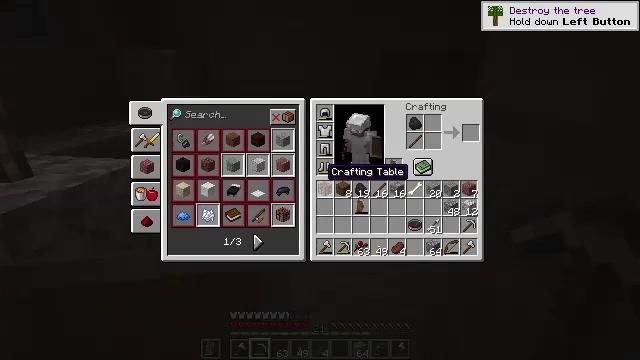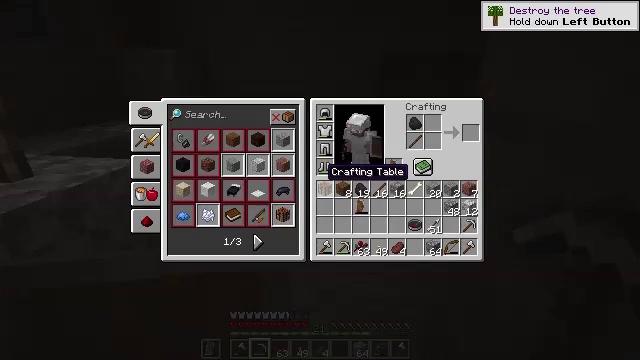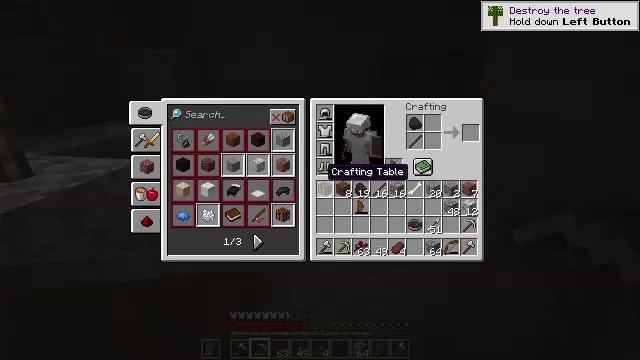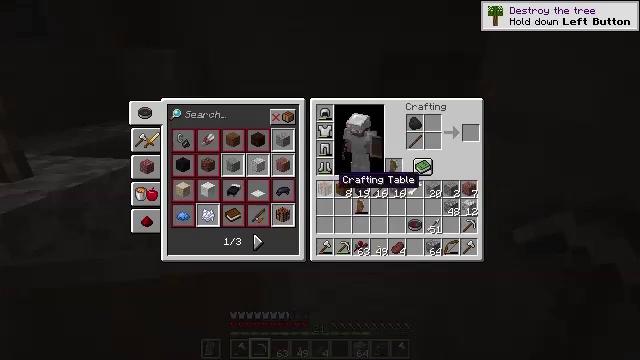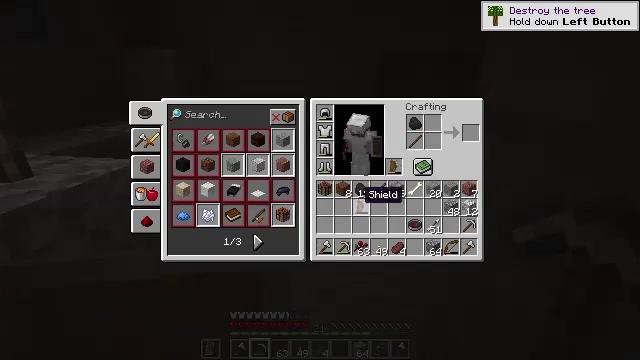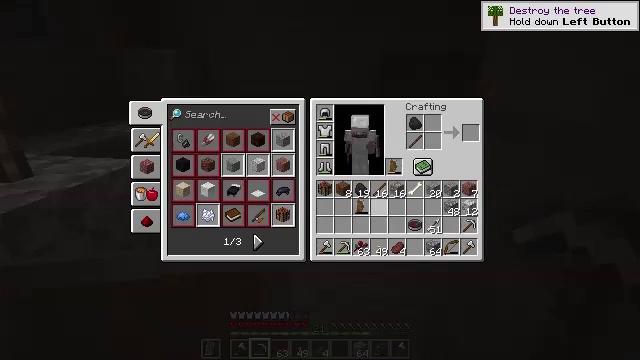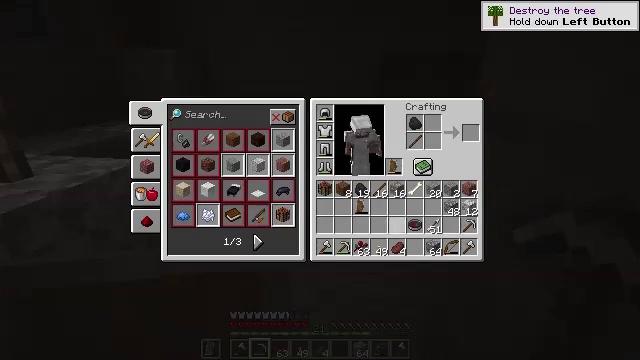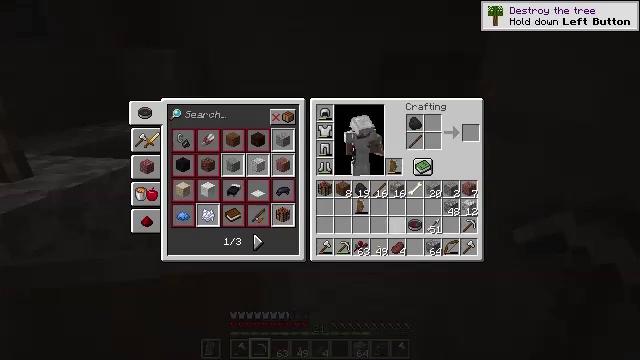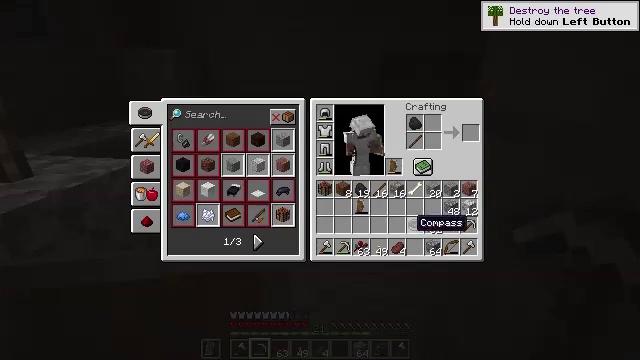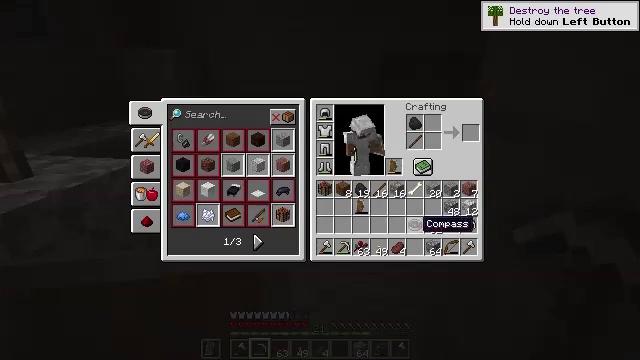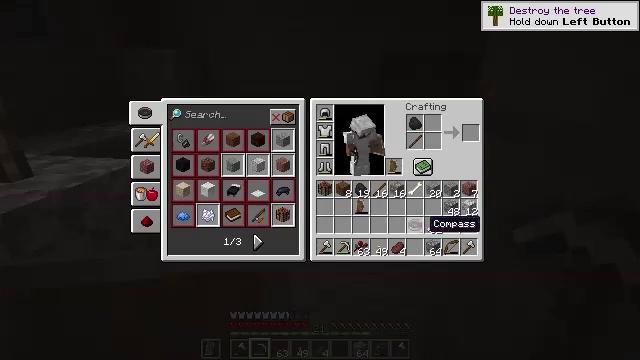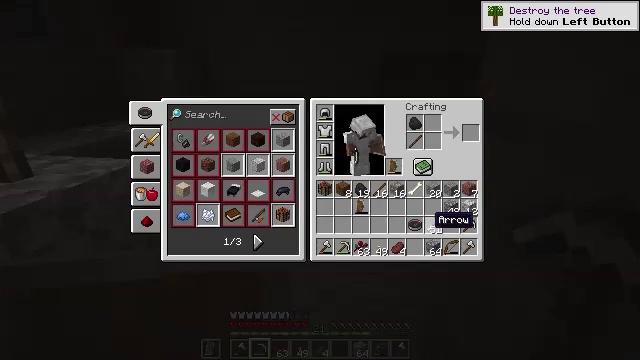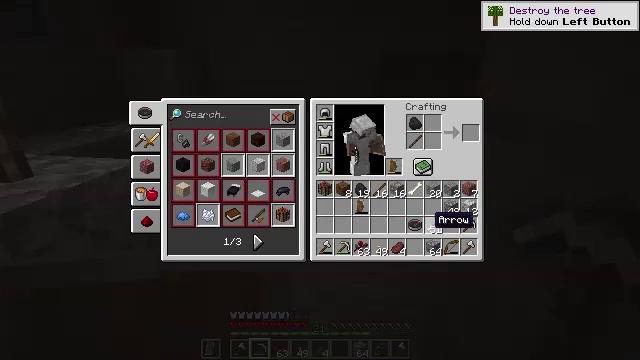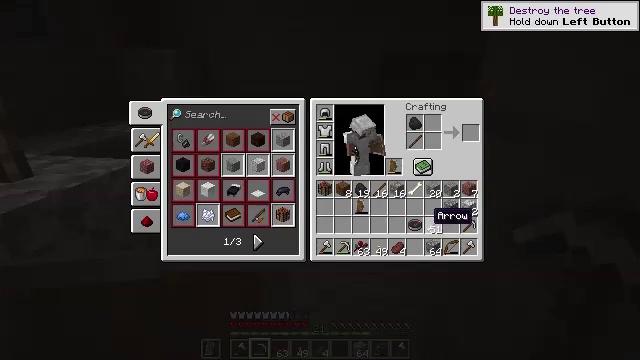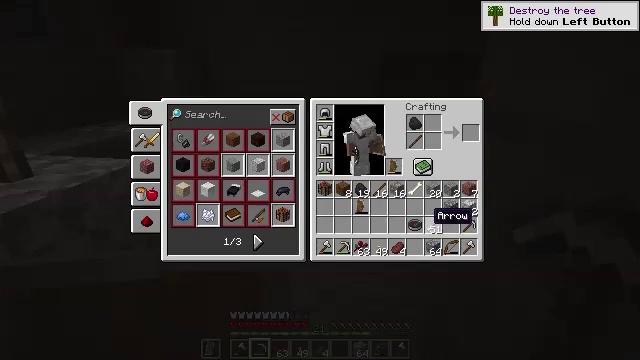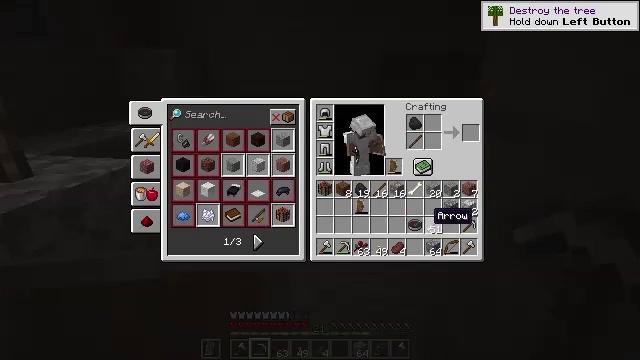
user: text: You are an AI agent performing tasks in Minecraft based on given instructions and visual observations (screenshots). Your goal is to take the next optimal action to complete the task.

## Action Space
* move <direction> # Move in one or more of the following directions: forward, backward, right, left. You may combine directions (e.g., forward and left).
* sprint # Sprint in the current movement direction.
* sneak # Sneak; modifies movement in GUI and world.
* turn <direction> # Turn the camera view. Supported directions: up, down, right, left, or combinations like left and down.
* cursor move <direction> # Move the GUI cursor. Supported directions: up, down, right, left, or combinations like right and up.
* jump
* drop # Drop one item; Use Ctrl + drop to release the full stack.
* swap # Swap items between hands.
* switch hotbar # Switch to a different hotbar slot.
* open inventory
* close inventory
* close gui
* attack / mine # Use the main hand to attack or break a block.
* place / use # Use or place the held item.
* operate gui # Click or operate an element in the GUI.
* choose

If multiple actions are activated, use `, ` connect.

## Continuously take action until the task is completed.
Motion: motion action
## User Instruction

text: Drop a block of andesite.
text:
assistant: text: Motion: open inventory
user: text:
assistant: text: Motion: no_op
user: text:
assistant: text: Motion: cursor move right and down
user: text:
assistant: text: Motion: cursor move right and down
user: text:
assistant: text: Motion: cursor move right and down
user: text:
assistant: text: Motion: cursor move right and down
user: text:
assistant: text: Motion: no_op
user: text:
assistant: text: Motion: cursor move right
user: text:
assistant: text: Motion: no_op
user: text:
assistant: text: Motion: cursor move right
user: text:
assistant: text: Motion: no_op
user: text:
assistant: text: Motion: no_op
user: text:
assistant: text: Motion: no_op
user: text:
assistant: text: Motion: no_op
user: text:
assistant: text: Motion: no_op
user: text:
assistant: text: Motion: no_op
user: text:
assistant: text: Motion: no_op
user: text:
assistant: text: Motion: no_op
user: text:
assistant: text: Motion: no_op
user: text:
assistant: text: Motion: close inventory
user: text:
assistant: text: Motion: close inventory
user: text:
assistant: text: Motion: turn left and up, close inventory
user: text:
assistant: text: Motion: turn left and up
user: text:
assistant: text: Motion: turn left and up
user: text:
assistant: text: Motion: turn left
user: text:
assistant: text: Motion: turn left and down
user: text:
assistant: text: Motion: turn left and down
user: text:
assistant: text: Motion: move right, turn left
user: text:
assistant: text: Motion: move right, turn right
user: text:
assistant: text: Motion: move right